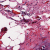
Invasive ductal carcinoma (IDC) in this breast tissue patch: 1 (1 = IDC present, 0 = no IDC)